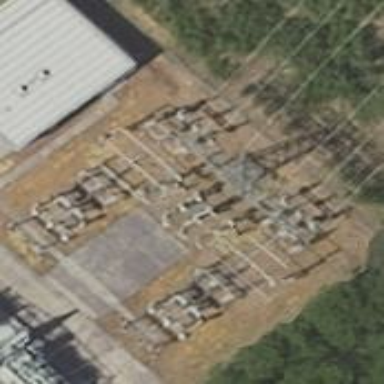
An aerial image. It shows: Power line with three cables configured as busbar.